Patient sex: M
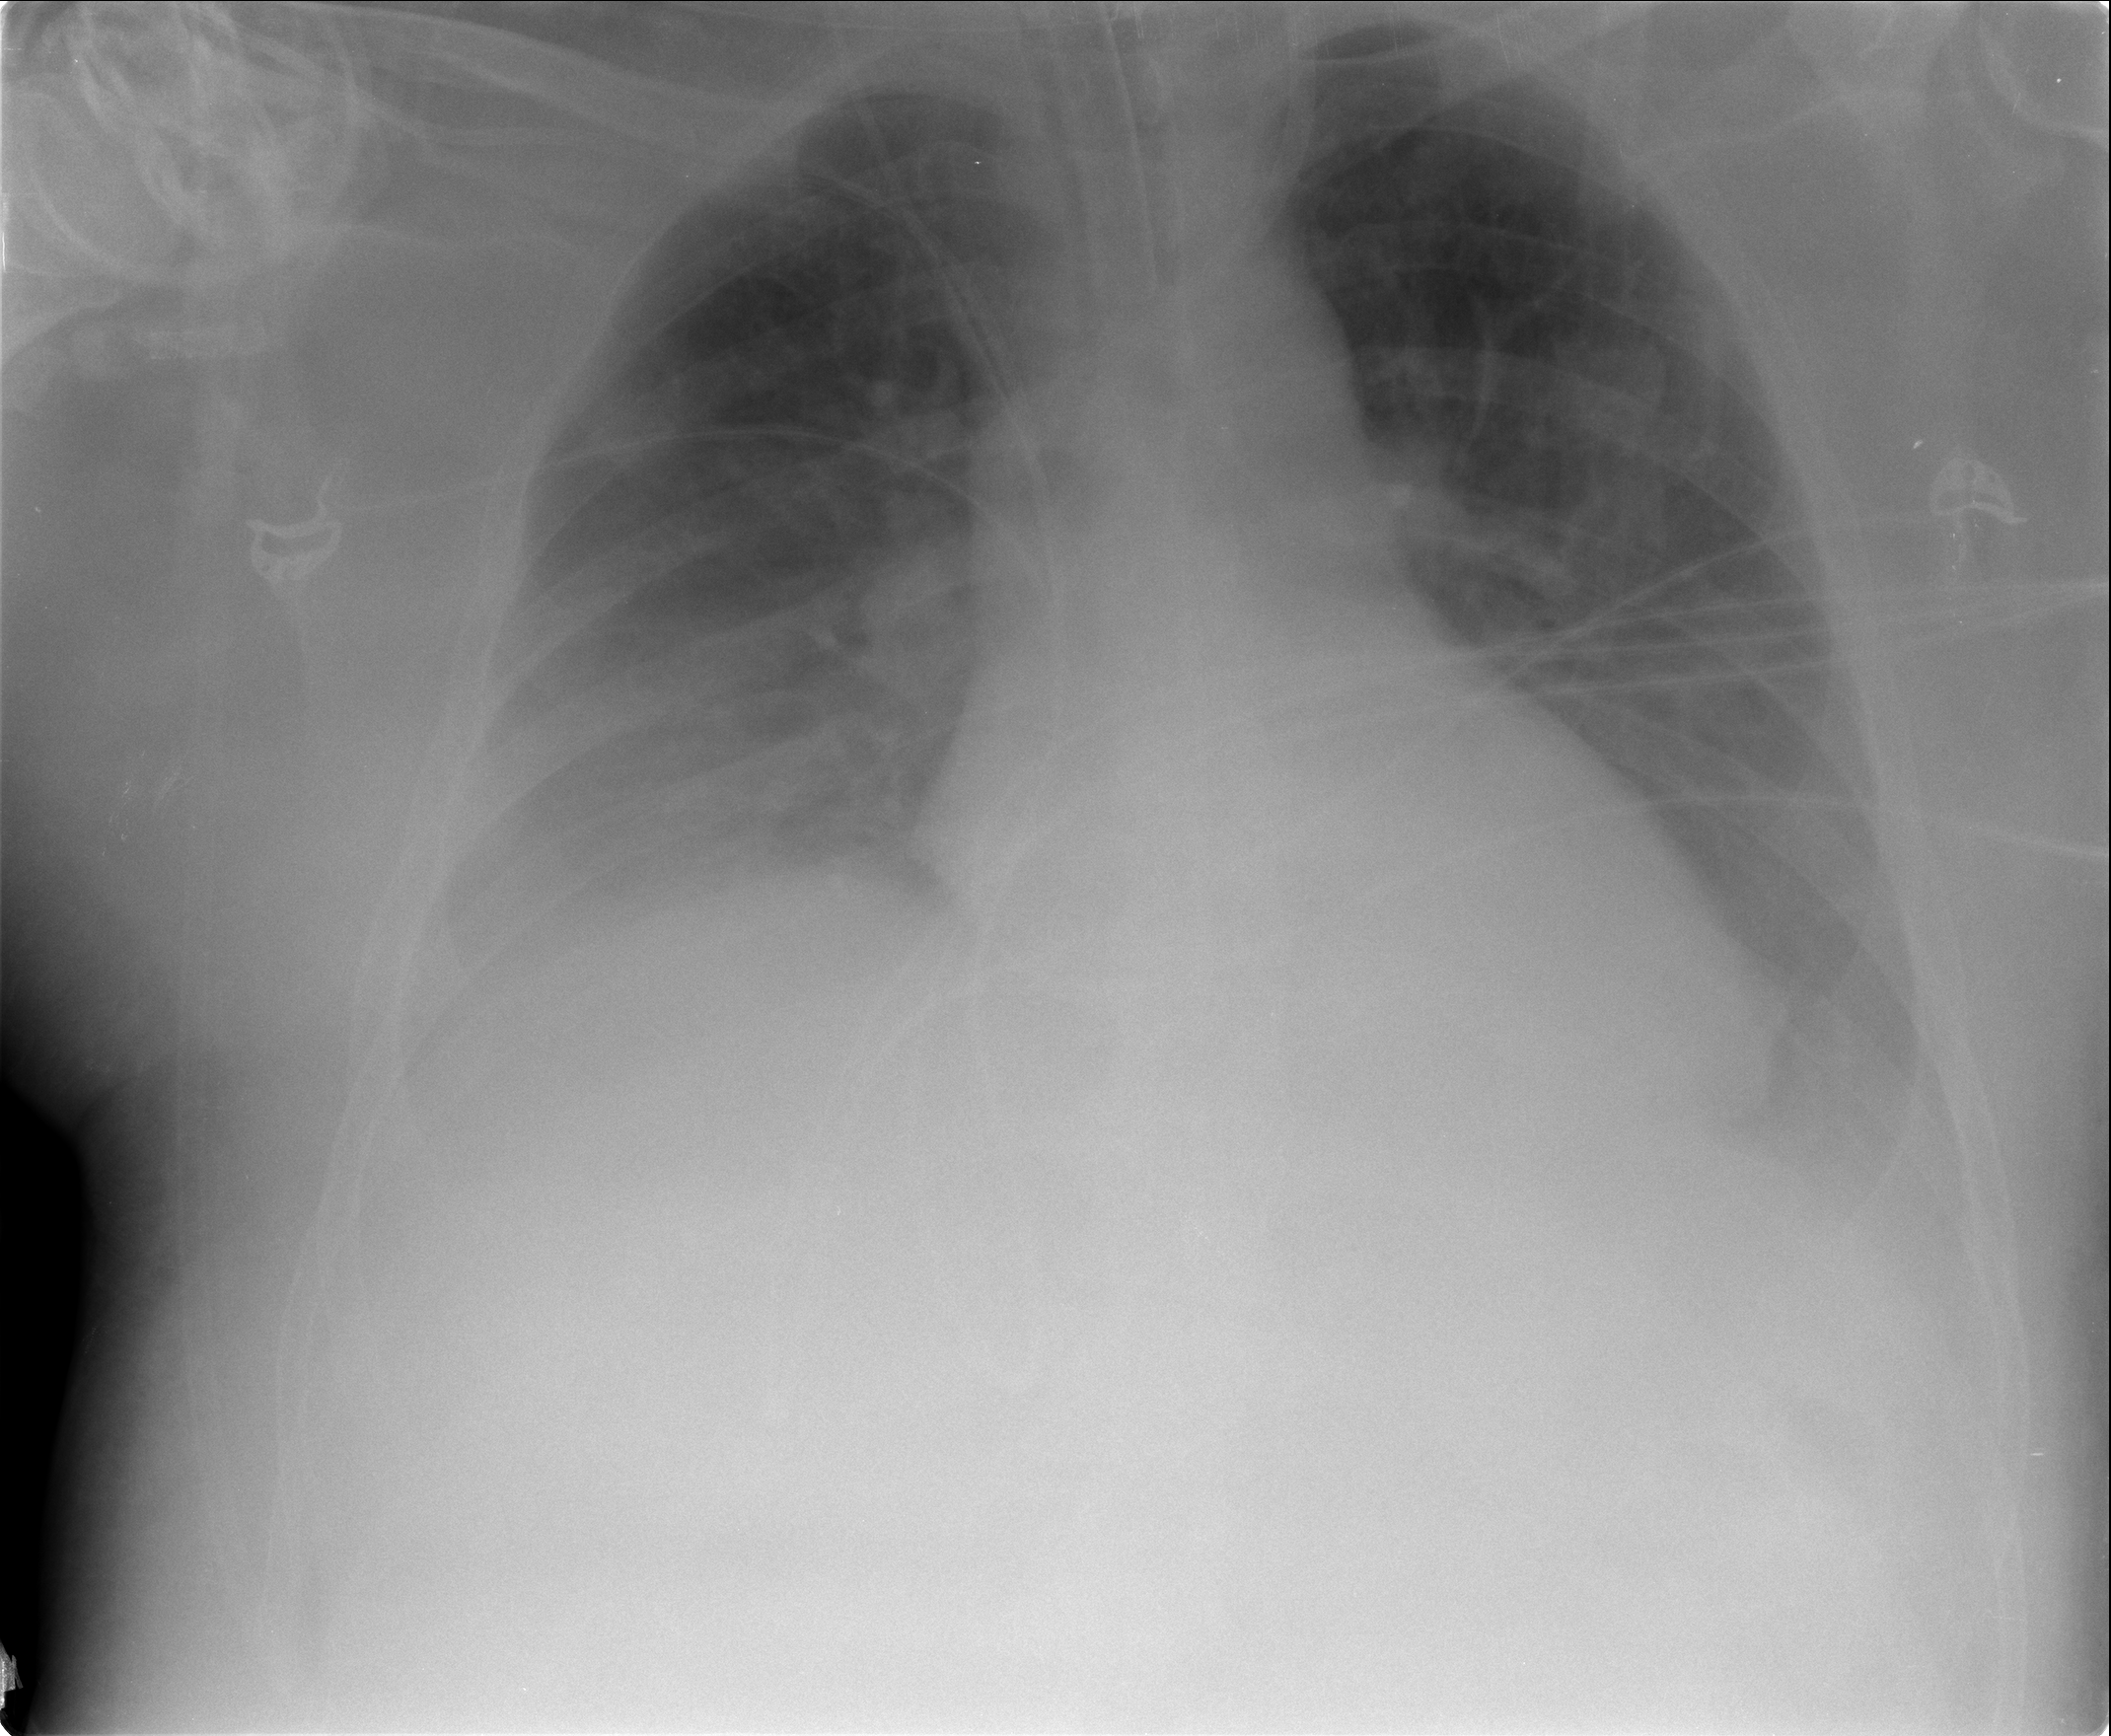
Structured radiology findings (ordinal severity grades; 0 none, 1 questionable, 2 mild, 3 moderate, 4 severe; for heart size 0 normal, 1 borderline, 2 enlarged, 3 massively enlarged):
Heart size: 0
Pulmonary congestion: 0
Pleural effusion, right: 2
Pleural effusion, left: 2
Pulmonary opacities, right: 0
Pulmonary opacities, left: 0
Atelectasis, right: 2
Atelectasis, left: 2